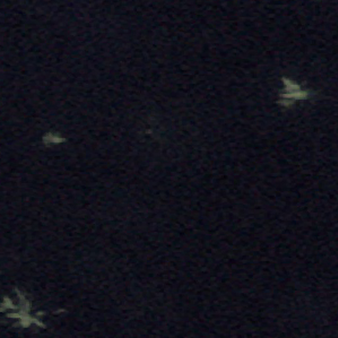
Label: other